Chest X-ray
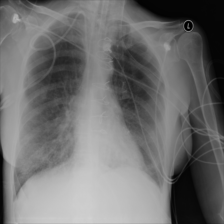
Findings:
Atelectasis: negative
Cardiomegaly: negative
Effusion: negative
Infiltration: positive
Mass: negative
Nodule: negative
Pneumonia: negative
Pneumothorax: negative
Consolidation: negative
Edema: negative
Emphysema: negative
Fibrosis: negative
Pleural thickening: negative
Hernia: negative